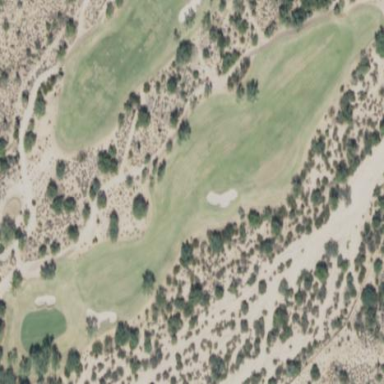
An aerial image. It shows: Area of rough grass used for golf.